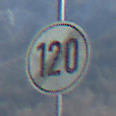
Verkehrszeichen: EndeGeschwindigkeit120
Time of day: MorningAfternoon
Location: Outdoor (Nature)
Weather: PartlyCloudy
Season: NotSpecified
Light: Natural